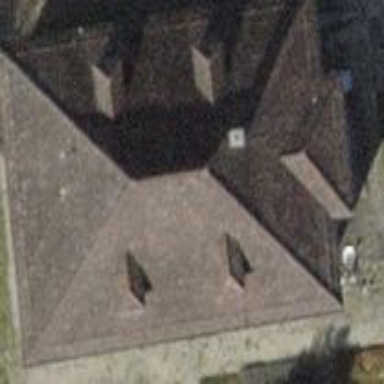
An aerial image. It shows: Office building with hipped roof.